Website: home-depot
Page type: address-validator
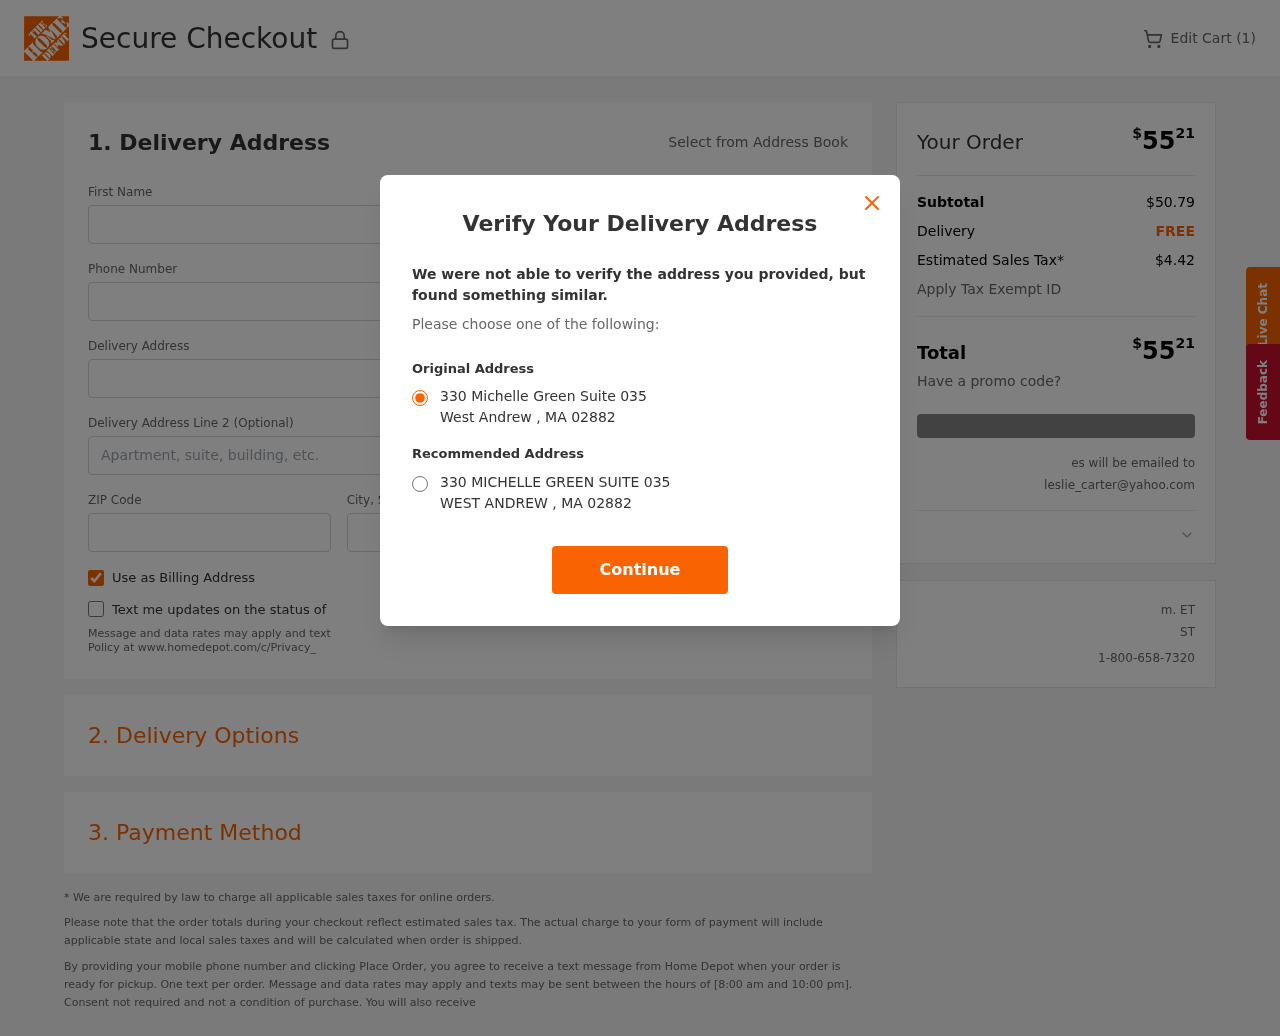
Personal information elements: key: PII_CITY
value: West Andrew
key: PII_EMAIL
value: leslie_carter@yahoo.com
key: PII_POSTCODE
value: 02882
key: PII_STATE_ABBR
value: MA
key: PII_STREET
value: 330 Michelle Green Suite 035
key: PII_FIRSTNAME
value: Leslie
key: PII_LASTNAME
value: Carter
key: PII_PHONE
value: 2627143016
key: PII_STREET2
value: Suite 270
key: PII_CITY_STATE
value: West Andrew, MA
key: PII_STREET_ALT
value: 330 MICHELLE GREEN SUITE 035
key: PII_CITY_ALT
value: WEST ANDREW
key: PII_POSTCODE_FULL
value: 02882
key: PII_POSTCODE_NUMERIC
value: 2882
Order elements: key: ORDER_NUM_ITEMS
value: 1
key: ORDER_TOTAL
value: $5521
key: ORDER_SUBTOTAL
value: $50.79
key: ORDER_SHIPPING_COST
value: FREE
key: ORDER_TAX
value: $4.42